Field crop: maize
Growth stage: 2
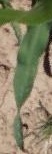
Species: maize